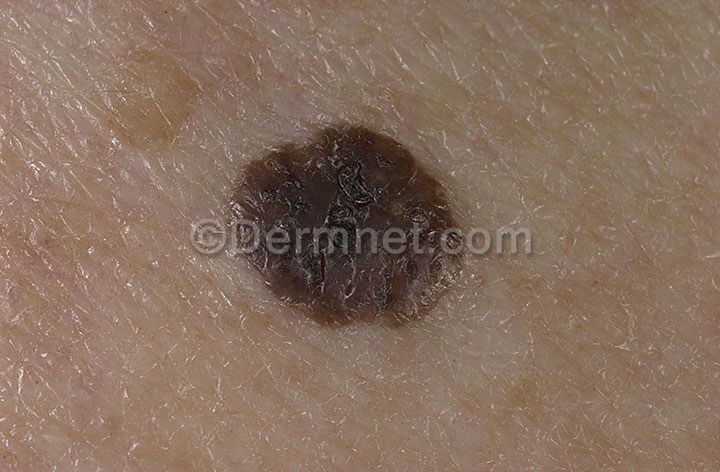
Disease: Seborrheic Keratoses and other Benign Tumors